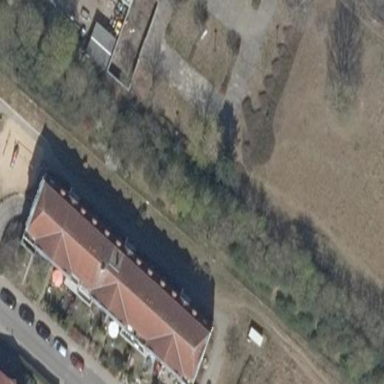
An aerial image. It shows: View of apartment building.